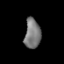
Tissue: prostate
Cell type: T cells
Senescence score: 0.7325
Nuclear area (px): 463
Mean DAPI intensity: 121.575